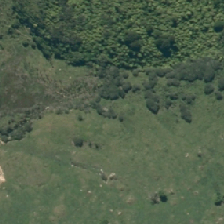
Land cover: low_producing_grassland